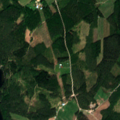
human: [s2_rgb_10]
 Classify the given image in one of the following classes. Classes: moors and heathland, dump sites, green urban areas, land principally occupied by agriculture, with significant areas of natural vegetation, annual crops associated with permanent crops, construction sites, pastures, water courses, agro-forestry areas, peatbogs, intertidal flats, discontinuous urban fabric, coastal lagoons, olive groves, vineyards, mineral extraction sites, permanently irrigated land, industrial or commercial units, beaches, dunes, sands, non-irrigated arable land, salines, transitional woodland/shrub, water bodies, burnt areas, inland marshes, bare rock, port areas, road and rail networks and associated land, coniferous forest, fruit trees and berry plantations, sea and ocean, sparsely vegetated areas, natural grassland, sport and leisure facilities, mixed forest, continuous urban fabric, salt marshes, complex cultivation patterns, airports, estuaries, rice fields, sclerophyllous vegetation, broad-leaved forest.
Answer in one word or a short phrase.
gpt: non-irrigated arable land, land principally occupied by agriculture, with significant areas of natural vegetation, coniferous forest, mixed forest, water bodies